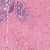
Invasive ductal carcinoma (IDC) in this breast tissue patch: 0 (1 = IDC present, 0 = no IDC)